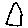
Label: house